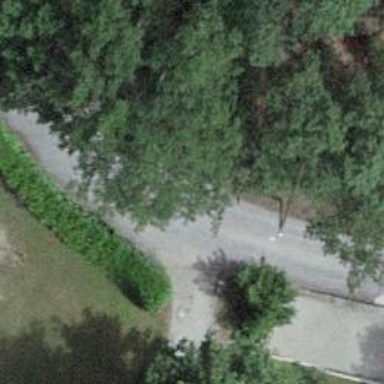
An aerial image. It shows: Residential road with asphalt surface and no sidewalks.